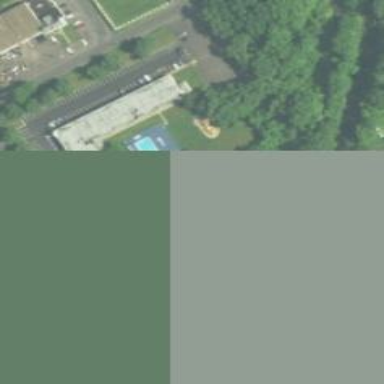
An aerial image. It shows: Hotel building.